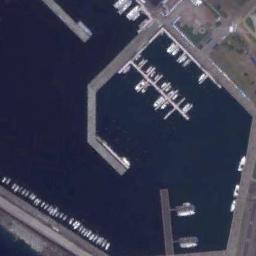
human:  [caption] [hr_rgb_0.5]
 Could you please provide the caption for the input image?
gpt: There are many ships in the harbor .

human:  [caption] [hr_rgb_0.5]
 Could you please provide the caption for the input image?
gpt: There were many ships in the harbor .

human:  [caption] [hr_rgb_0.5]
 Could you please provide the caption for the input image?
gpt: The harbor has lots of neatly docked boats and the color of the waters is dark green .

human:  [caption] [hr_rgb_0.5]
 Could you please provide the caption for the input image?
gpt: Many ships moored on the sea next to the harbor next to the road .

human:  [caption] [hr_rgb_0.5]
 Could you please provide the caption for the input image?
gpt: There are some ships at the harbor .